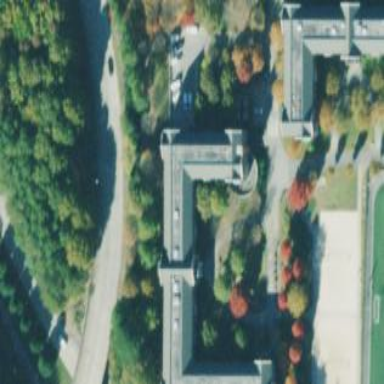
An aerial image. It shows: Gabled dormitory building labeled as Residence Halls.